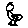
Label: bird